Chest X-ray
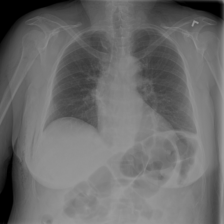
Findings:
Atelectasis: negative
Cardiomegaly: negative
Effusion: negative
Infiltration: negative
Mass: negative
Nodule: negative
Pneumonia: negative
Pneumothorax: positive
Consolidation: negative
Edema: negative
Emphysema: positive
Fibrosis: negative
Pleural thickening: negative
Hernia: negative